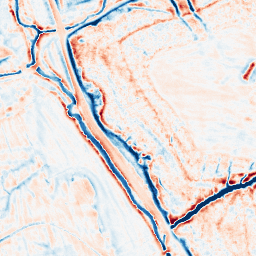
Category: edge_preserving
Decomposition family: bilateral
Decomposition parameters: d: 15
sigma_color: 150
sigma_space: 150
Upsampling method: regularized
Upsampling parameters: scale: 2
lambda_reg: 0.001
Upsampling scale: 2